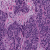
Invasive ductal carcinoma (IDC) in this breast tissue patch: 1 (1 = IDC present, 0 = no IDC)